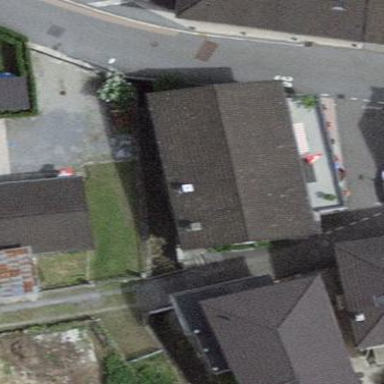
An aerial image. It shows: Building with gabled roof in brown color. The roof is oriented along the building.